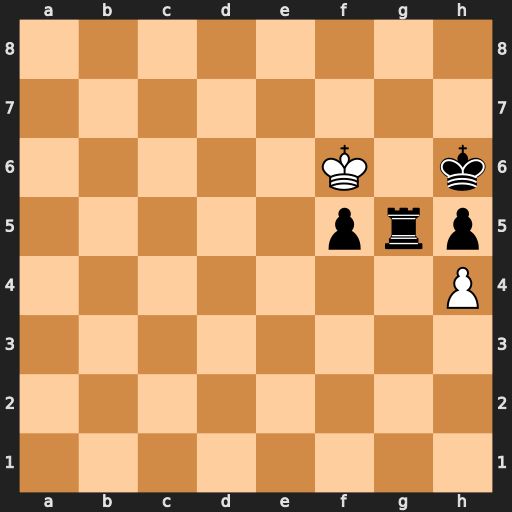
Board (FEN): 8/8/5K1k/5prp/7P/8/8/8
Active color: w
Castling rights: -
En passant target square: -
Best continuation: hxg5+ Kh7 Kf7 f4 g6+ Kh6 g7